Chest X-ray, AP view. Patient: 21 years old, sex M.
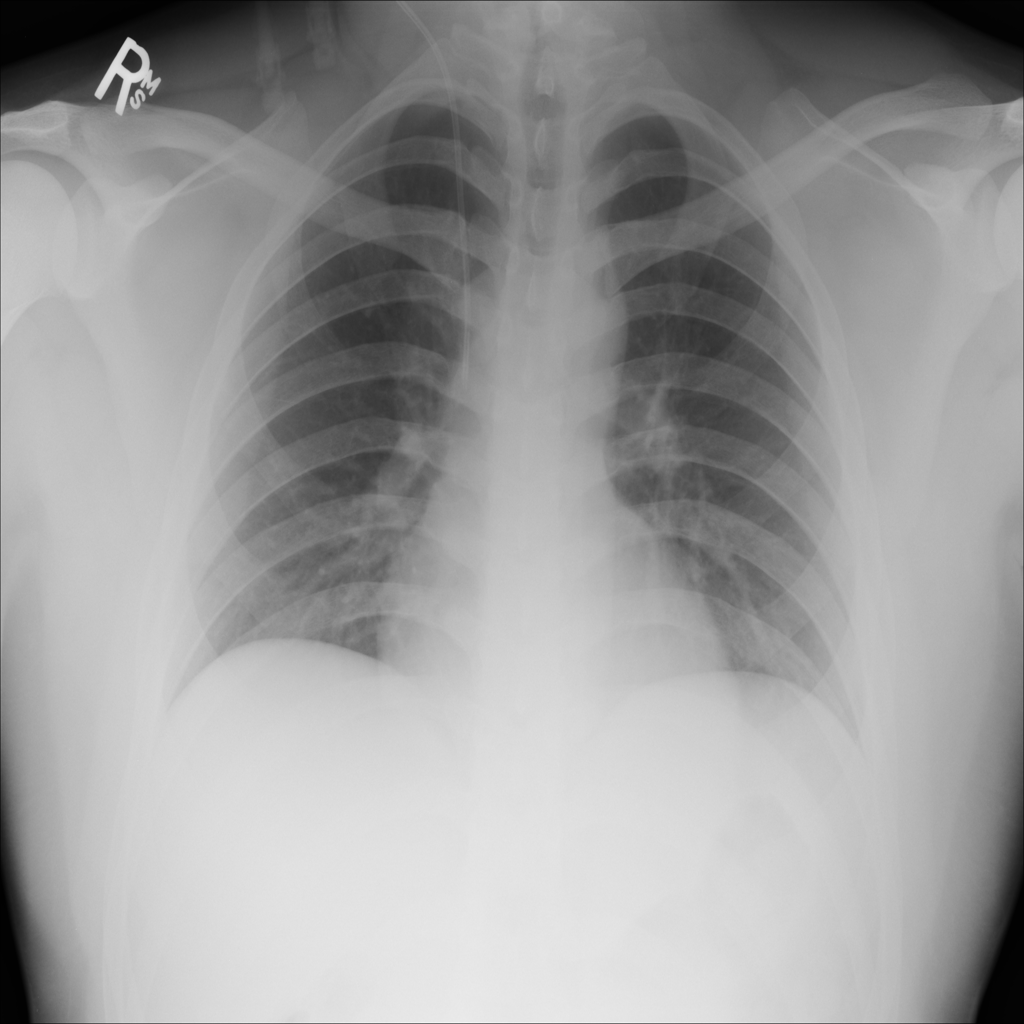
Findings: No Finding